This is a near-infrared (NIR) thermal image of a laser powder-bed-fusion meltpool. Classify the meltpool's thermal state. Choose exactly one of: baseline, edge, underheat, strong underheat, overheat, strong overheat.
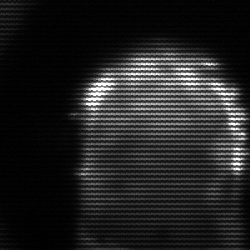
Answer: baseline